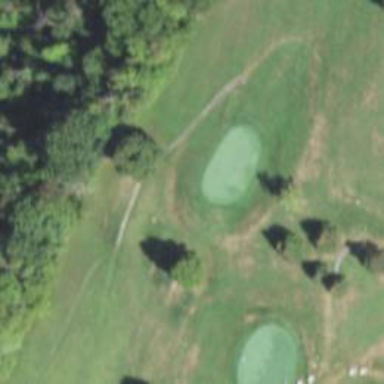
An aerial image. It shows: Golf hole.